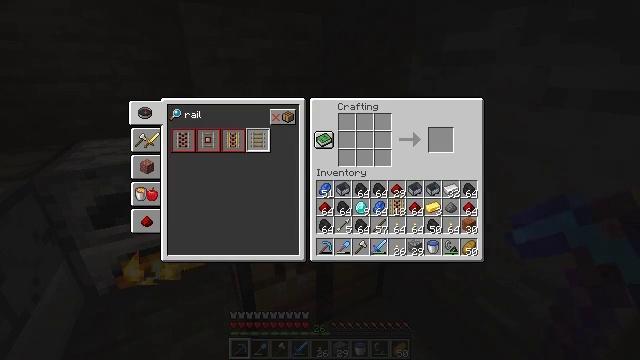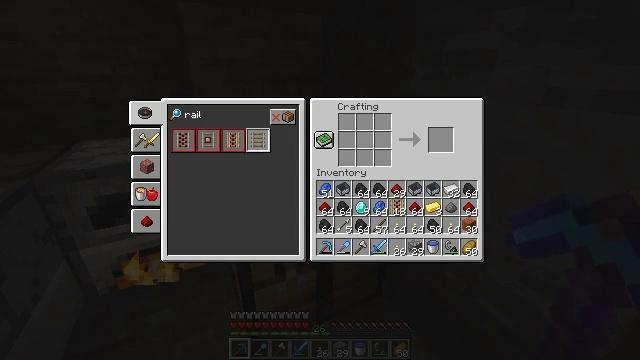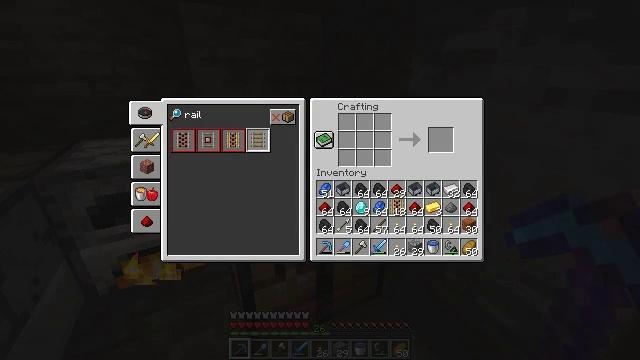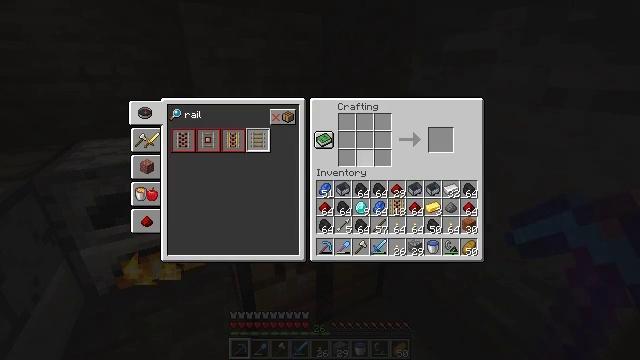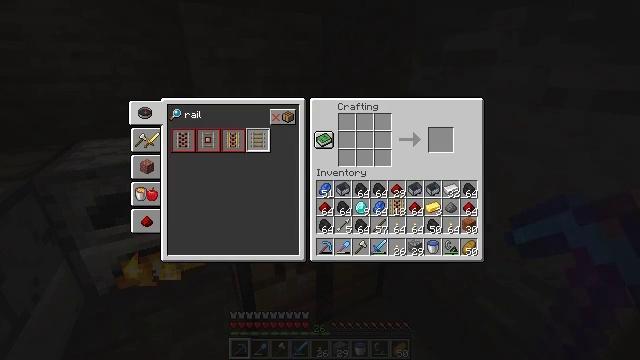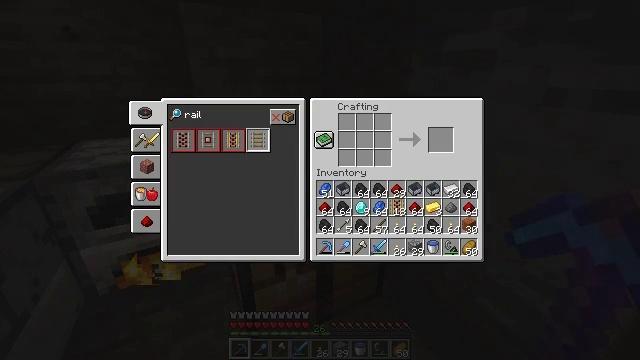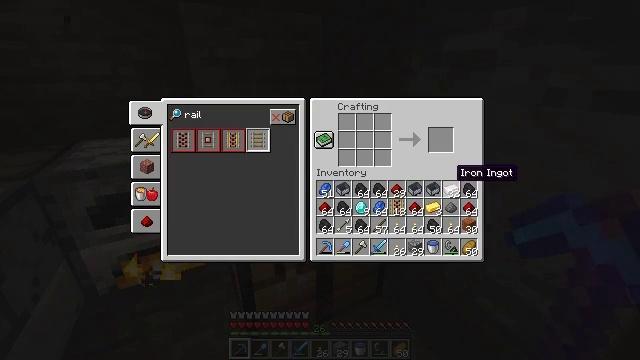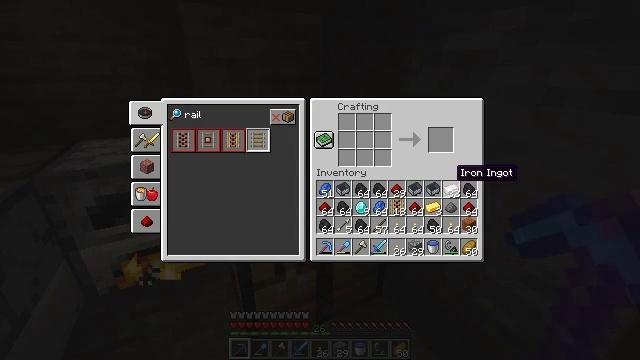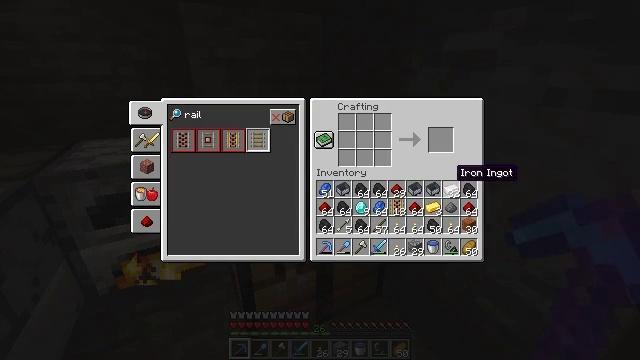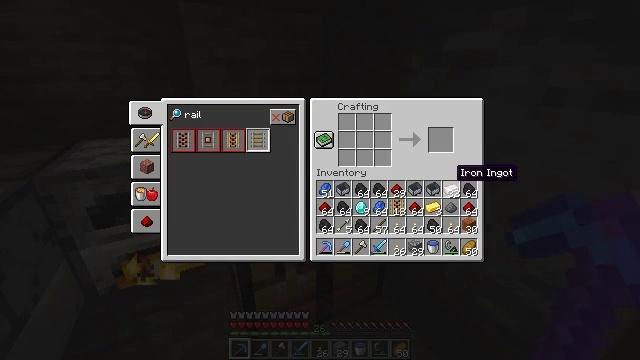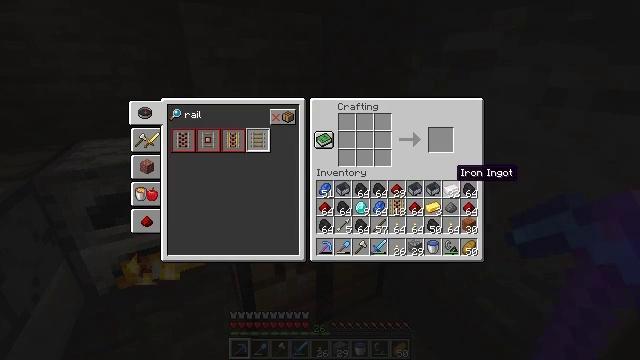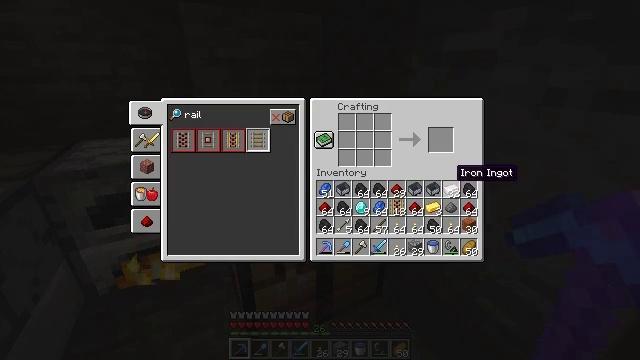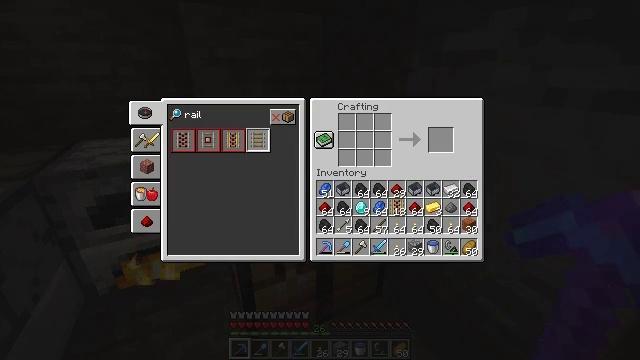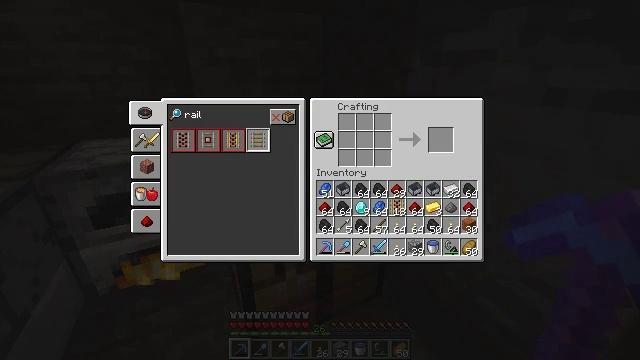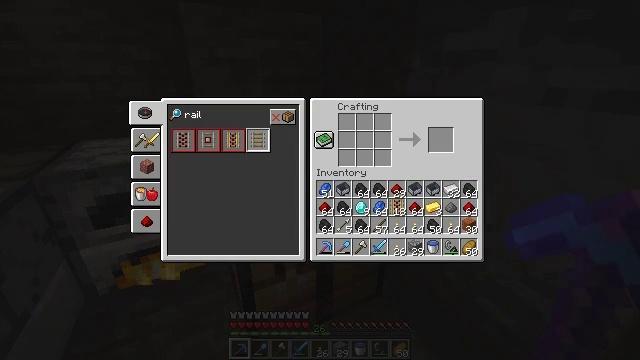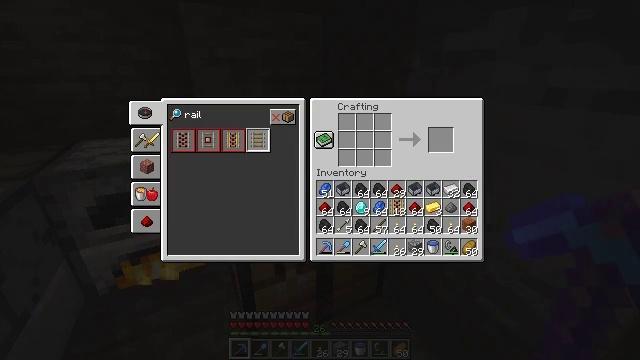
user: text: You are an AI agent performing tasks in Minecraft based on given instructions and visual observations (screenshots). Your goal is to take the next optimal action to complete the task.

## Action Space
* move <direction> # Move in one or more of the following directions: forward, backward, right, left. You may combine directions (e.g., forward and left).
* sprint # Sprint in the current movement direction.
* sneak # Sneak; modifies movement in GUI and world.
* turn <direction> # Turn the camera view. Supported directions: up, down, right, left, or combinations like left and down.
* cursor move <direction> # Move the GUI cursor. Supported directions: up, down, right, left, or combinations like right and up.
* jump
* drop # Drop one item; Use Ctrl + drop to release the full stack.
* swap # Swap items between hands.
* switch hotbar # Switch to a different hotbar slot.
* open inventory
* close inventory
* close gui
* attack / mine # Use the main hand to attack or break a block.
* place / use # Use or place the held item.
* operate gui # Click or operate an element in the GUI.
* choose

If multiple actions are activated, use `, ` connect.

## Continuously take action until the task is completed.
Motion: motion action
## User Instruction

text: Remove a minecart from the inventory.
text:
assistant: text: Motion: no_op
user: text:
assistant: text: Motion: cursor move right
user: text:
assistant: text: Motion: cursor move right and down
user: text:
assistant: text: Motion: cursor move right and down
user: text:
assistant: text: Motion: cursor move right and down
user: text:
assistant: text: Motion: no_op
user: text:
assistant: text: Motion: no_op
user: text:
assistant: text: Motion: no_op
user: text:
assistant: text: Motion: no_op
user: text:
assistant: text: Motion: no_op
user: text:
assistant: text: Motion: no_op
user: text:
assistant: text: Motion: no_op
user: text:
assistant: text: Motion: no_op
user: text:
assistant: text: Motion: no_op
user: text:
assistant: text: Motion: no_op
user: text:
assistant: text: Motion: no_op
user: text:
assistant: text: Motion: no_op
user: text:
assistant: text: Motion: no_op
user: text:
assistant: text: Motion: no_op
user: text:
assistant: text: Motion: no_op
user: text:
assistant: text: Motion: no_op
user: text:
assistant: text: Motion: close gui
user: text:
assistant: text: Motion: turn left
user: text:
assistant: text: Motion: turn left
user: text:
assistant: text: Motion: turn left and up
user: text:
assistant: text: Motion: turn left and up
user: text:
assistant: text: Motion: turn left
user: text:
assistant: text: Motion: move left
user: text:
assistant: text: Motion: move left
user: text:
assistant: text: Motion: move left